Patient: sex F, age 36
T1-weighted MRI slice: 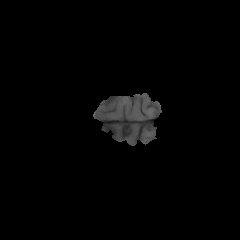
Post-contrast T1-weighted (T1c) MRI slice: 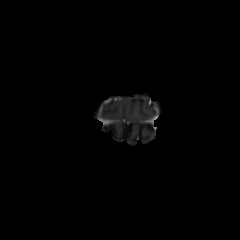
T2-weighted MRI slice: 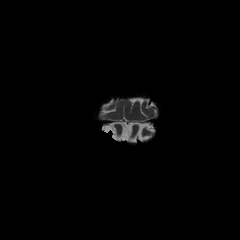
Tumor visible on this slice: yes
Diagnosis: Glioblastoma, IDH-wildtype
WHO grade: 4